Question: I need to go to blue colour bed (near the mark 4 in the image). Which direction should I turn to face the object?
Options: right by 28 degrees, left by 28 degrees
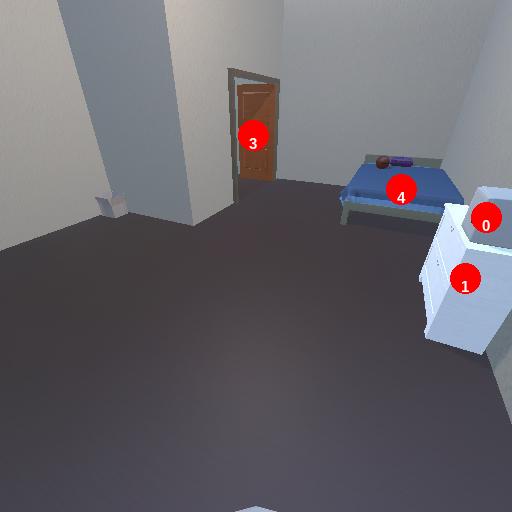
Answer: right by 28 degrees